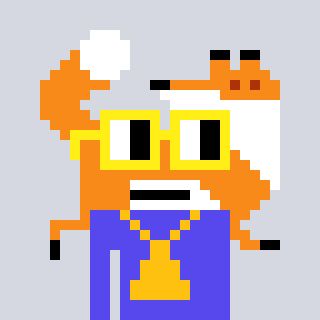
a pixel art character with square yellow glasses, a fox-shaped head and a computerblue-colored body on a cool background